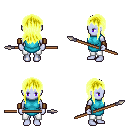
a pixel art fantasy rpg character, female body template, dark elf, purple skin, teal tunic, white pants, gold unkempt hairstyle, leather bracers, spear, four views (front, back, left, right), 2x2 character sprite sheet, small pixel art, hard edges, no anti-aliasing